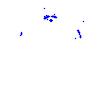
Particle: kaon